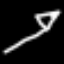
Label: pencil